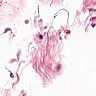
Metastatic tissue present: no